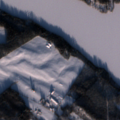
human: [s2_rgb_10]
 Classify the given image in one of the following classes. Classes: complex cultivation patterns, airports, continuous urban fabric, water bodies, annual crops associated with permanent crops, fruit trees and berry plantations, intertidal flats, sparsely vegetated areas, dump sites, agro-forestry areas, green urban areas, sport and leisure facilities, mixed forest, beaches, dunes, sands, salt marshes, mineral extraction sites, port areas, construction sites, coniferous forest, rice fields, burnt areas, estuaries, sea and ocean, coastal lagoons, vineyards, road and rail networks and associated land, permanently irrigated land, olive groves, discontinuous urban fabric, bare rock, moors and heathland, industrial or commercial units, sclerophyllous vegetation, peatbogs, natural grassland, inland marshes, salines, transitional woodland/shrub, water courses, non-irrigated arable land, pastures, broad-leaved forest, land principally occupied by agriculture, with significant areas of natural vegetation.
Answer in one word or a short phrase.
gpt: non-irrigated arable land, land principally occupied by agriculture, with significant areas of natural vegetation, coniferous forest, mixed forest, transitional woodland/shrub, water bodies